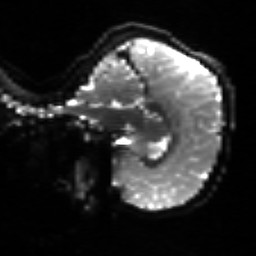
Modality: sbref
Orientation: sagittal
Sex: female
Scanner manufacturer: siemens
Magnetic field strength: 3 T
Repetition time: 5 s
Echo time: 0.071 s